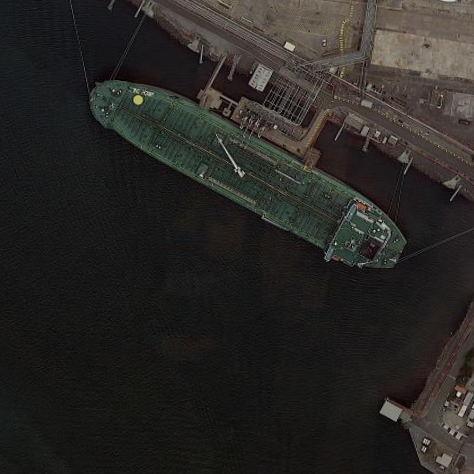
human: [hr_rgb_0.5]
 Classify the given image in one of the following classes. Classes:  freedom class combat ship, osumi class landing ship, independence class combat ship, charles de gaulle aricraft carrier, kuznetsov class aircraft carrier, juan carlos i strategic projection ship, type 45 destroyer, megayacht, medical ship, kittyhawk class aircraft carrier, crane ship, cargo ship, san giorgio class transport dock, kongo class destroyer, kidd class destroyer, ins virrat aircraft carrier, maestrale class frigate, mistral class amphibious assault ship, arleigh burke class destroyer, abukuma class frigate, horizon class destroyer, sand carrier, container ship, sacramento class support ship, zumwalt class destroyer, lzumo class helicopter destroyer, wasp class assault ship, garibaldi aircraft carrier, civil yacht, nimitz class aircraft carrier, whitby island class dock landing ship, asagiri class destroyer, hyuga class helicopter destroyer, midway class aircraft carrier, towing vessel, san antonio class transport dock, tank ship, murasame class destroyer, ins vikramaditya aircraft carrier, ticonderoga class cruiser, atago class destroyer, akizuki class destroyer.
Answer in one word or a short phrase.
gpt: Tank ship